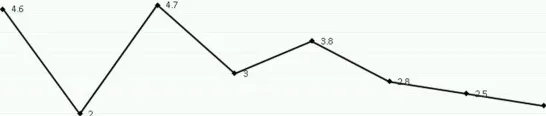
Longitudinal evolution of calcemia.
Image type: pathology (masson_trichrome)